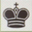
Piece: bK